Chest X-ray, PA view. Patient: 45 years old, sex F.
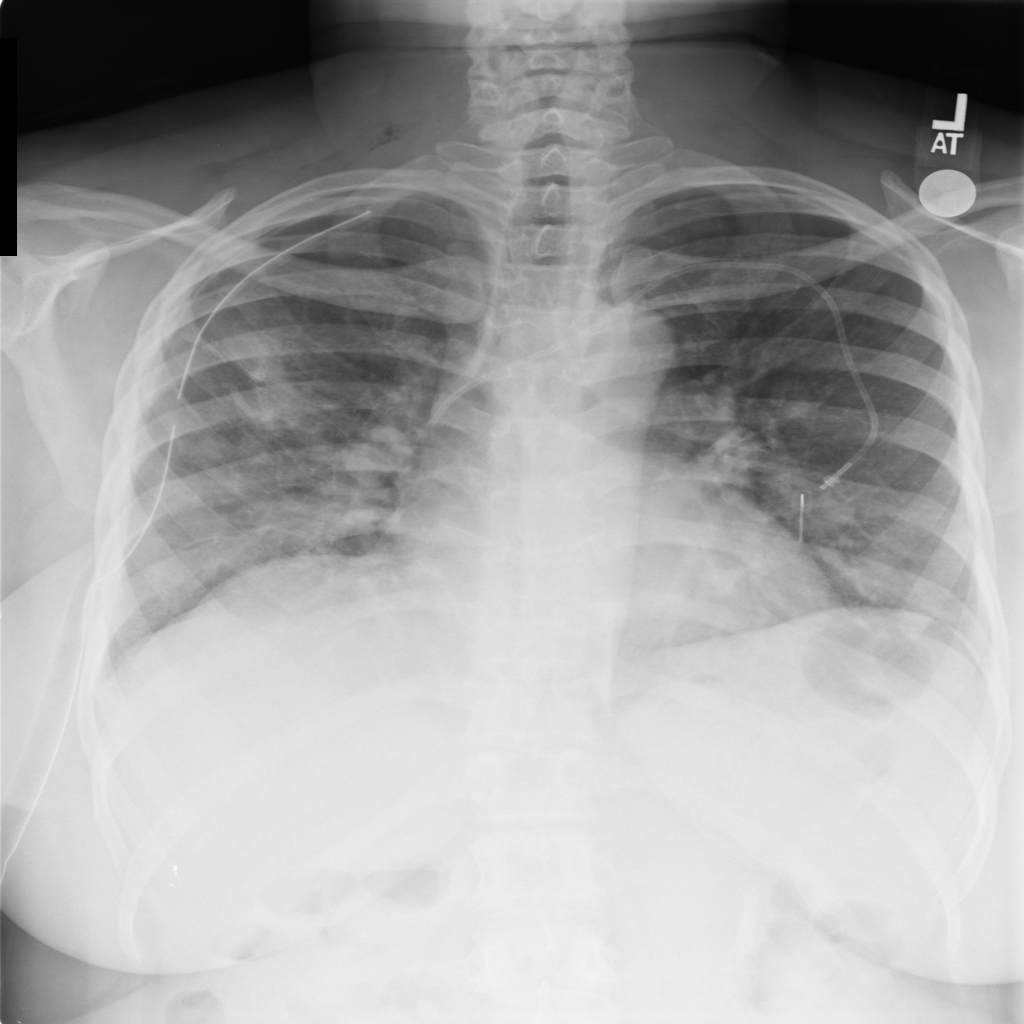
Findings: Pneumothorax